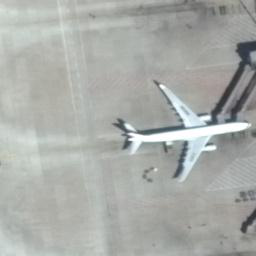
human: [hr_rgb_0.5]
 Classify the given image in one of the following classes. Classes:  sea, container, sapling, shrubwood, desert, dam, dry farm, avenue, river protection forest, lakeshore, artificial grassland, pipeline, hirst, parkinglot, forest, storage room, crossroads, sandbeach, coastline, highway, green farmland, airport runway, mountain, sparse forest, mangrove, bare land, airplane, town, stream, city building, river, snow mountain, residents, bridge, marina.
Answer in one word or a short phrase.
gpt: airplane